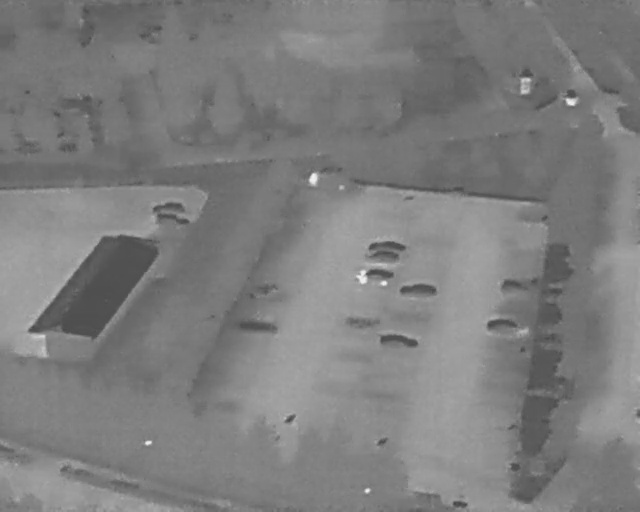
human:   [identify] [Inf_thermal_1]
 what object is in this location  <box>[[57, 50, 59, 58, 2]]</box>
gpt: <ref>1 medium car at the center</ref>

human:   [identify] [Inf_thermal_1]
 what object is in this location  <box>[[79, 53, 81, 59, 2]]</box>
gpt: <ref>1 small car at the right</ref>

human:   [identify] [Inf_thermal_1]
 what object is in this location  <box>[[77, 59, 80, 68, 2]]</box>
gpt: <ref>1 medium car at the right</ref>